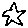
Label: star